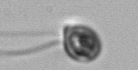
Label: flagellate_morphotype1